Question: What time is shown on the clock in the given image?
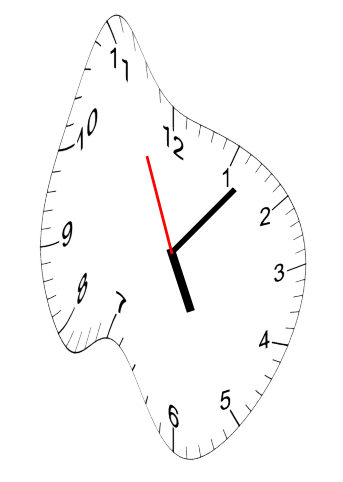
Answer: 05:06:56